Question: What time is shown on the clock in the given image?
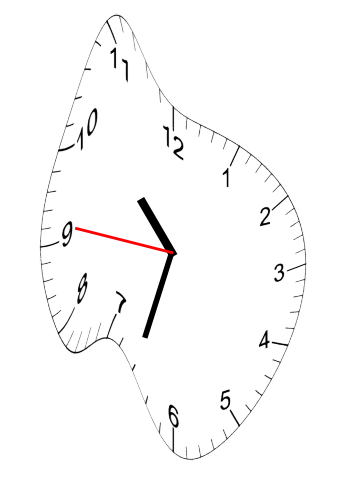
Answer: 10:32:46